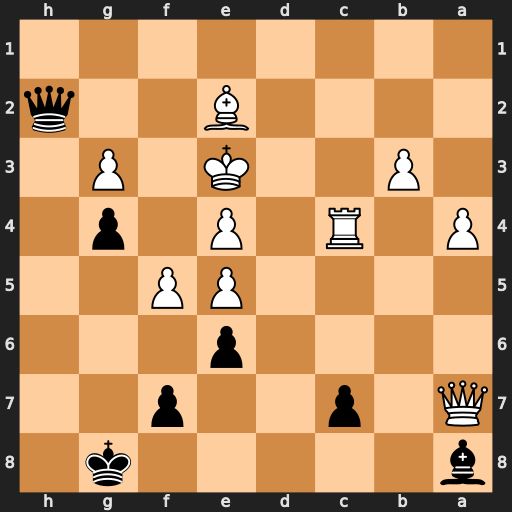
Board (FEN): b5k1/Q1p2p2/4p3/4PP2/P1R1P1p1/1P2K1P1/4B2q/8
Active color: b
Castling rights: -
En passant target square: -
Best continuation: Qg1+ Kd3 Qxa7